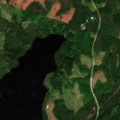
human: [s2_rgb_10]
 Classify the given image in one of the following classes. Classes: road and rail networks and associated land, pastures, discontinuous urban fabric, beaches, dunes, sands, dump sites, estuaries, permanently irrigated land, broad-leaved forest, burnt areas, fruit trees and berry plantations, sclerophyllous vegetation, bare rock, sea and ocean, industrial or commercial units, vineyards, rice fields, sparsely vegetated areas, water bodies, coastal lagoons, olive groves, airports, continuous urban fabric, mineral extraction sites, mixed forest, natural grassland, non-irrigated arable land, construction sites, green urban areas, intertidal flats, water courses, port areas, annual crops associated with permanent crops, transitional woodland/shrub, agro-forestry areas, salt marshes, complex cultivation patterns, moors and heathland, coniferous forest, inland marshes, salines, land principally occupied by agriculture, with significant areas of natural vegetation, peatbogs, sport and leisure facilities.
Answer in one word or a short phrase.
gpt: coniferous forest, mixed forest, water bodies